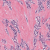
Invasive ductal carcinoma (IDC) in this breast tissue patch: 1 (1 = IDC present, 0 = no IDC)